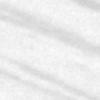
Label: change